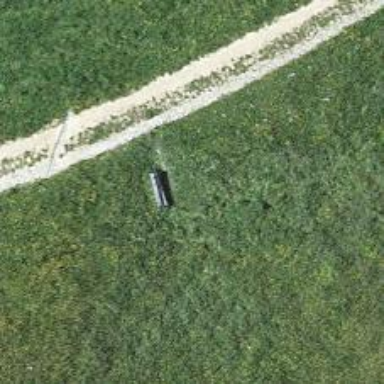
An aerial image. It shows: Bench for seating.